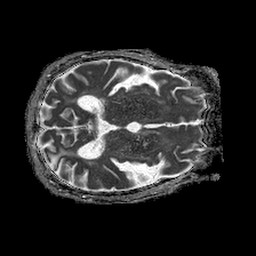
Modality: ADC
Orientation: axial
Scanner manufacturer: philips
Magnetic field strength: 1.5 T
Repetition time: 4.6 s
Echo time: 0.08517 s